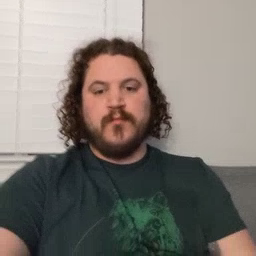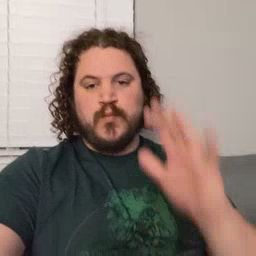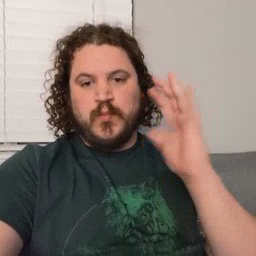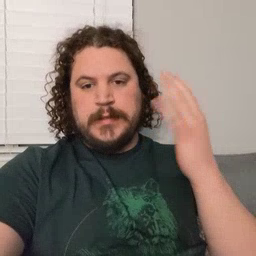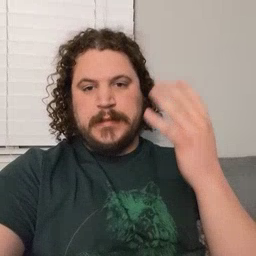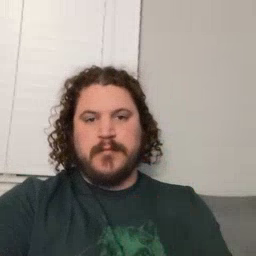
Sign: tree